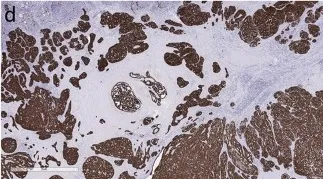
The tumor cells are completely negative for thyroglobulin (d).
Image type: pathology (immunostaining)